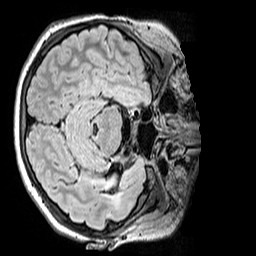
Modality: FLAIR
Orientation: axial
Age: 10
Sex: female
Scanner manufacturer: siemens
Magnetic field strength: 3 T
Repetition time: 5 s
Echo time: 0.388 s